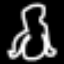
Label: frog